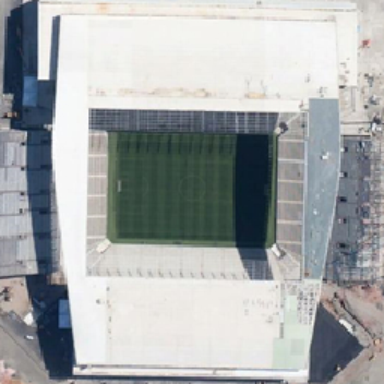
The football field is in the middle of an almost rectangular white field .